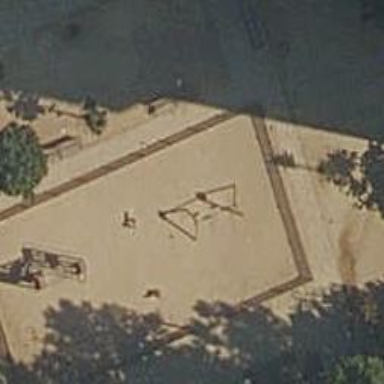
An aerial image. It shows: Playground area for leisure activities on the land.